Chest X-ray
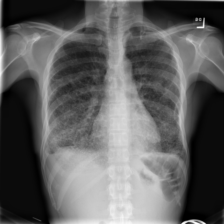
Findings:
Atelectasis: negative
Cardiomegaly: negative
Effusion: positive
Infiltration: negative
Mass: negative
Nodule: negative
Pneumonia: negative
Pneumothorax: negative
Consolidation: negative
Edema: negative
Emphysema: negative
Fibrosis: negative
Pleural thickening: negative
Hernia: negative